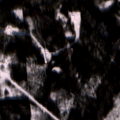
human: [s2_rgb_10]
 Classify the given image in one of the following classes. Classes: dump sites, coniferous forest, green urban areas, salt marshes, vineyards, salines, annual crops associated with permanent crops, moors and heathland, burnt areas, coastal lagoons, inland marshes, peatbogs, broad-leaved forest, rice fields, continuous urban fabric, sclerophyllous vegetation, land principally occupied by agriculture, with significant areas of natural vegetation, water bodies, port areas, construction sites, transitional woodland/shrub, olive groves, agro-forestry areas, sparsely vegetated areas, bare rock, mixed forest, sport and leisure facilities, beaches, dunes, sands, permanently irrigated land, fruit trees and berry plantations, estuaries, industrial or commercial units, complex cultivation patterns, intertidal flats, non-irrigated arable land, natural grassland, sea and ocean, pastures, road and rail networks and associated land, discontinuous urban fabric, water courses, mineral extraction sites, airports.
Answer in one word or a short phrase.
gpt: coniferous forest, mixed forest, transitional woodland/shrub